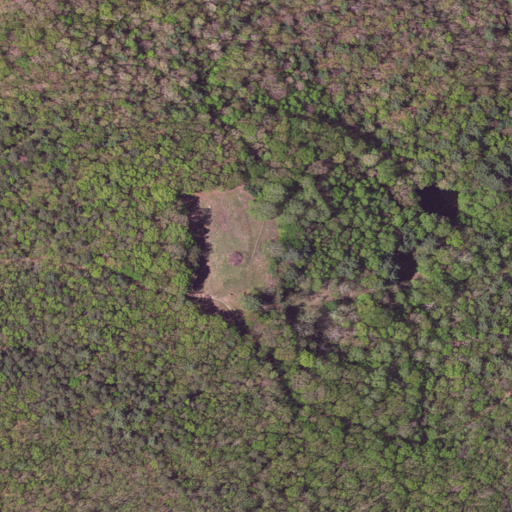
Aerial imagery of gap in Virginia named Mikes Gap containing mixed forest and deciduous forest